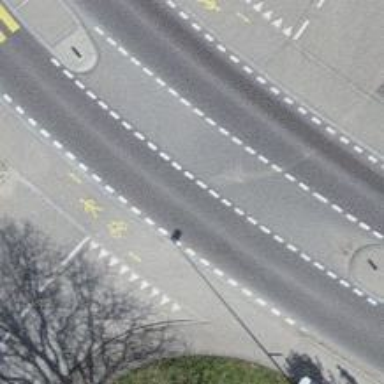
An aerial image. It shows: Primary highway with separate sidewalks on both sides.